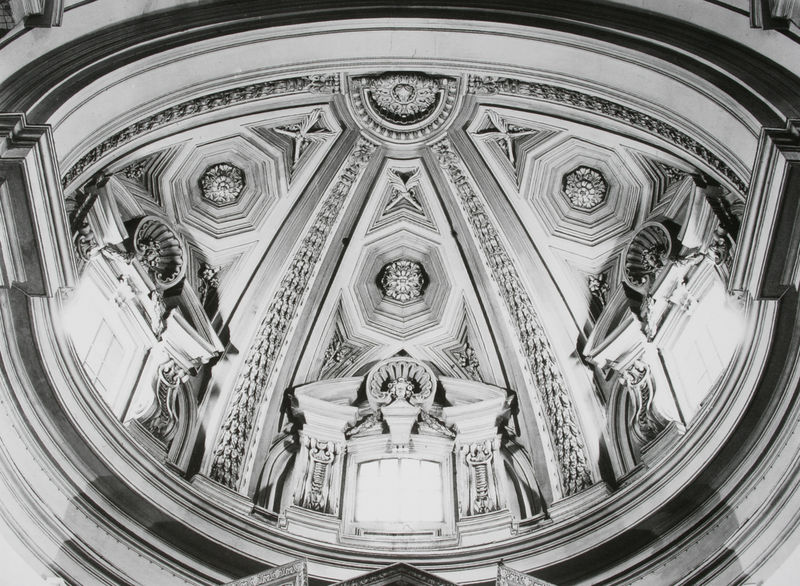
Titel: Stuckdekoration der Kuppel über dem Hochaltar
Künstler: Pietro da Cortona
Standort: Rom
Institution: SS. Luca e Martina
Schlagwörter: blätter, flügel, gott, schatten, weiß, see, blume, blumen, fenster, frau, glas, grau, hell, köpfe, licht, pfeiler, profil, schwarz, skizze, säulen, zeichnung, blüte, blüten, dach, gebäude, muster, ornament, gesichter, architektur, barock, federn, stein, innenraum, zweige, kirche, sonne, decke, innen, girlande, pflanzen, renaissance, rokoko, scheitel, rund, engel, ranken, relief, papier, bogen, italien, giebel, monochrom, beleuchtung, figuren, rundbogen, kuppel, dekoration, detail, büste, floral, ornamente, verzierung, stuck, palmwedel, plastik, tor, foto, fotografie, photographie, bögen, nische, gewölbe, medaillon, dom, rippen, schwarz-weiss, entwurf, altar, kathedrale, kapitell, photo, halbrund, fries, dreiecksgiebel, portal, sims, palmzweig, gesims, voluten, rosette, christus, untersicht, dekce, altarraum, apsis, chor, historismus, kasetten, kassetten, konche, konsolen, muschel, fresko, niesche, konvex, absatz, muscheln, reliefs, rundung, sakral, verzierungen, rosetten, achteck, sakralbau, kassette, bauwerk, bauplastik, ädikula, wölbung, froschperspektive, gesimse, halbkuppel, oberlicht, gliederung, conche, pendentif, rocaille, schwarzwei, fensteröffnung, fensteröffnungen, baukunst, fackeln, gurtbogen, oberlichter, gottvater, gesprengt, jakobsmuschel, sprenggiebel, stukatur, stuckatur, durchflutet, grapfik, auflager, ären, drittel, gewölbedecke, kassatte, kranzgesins, pentendif, timabour, spenggibel